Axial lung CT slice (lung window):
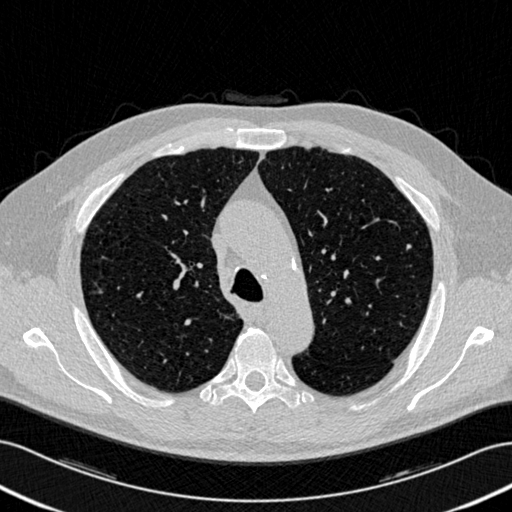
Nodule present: yes
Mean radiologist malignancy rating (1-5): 1.5